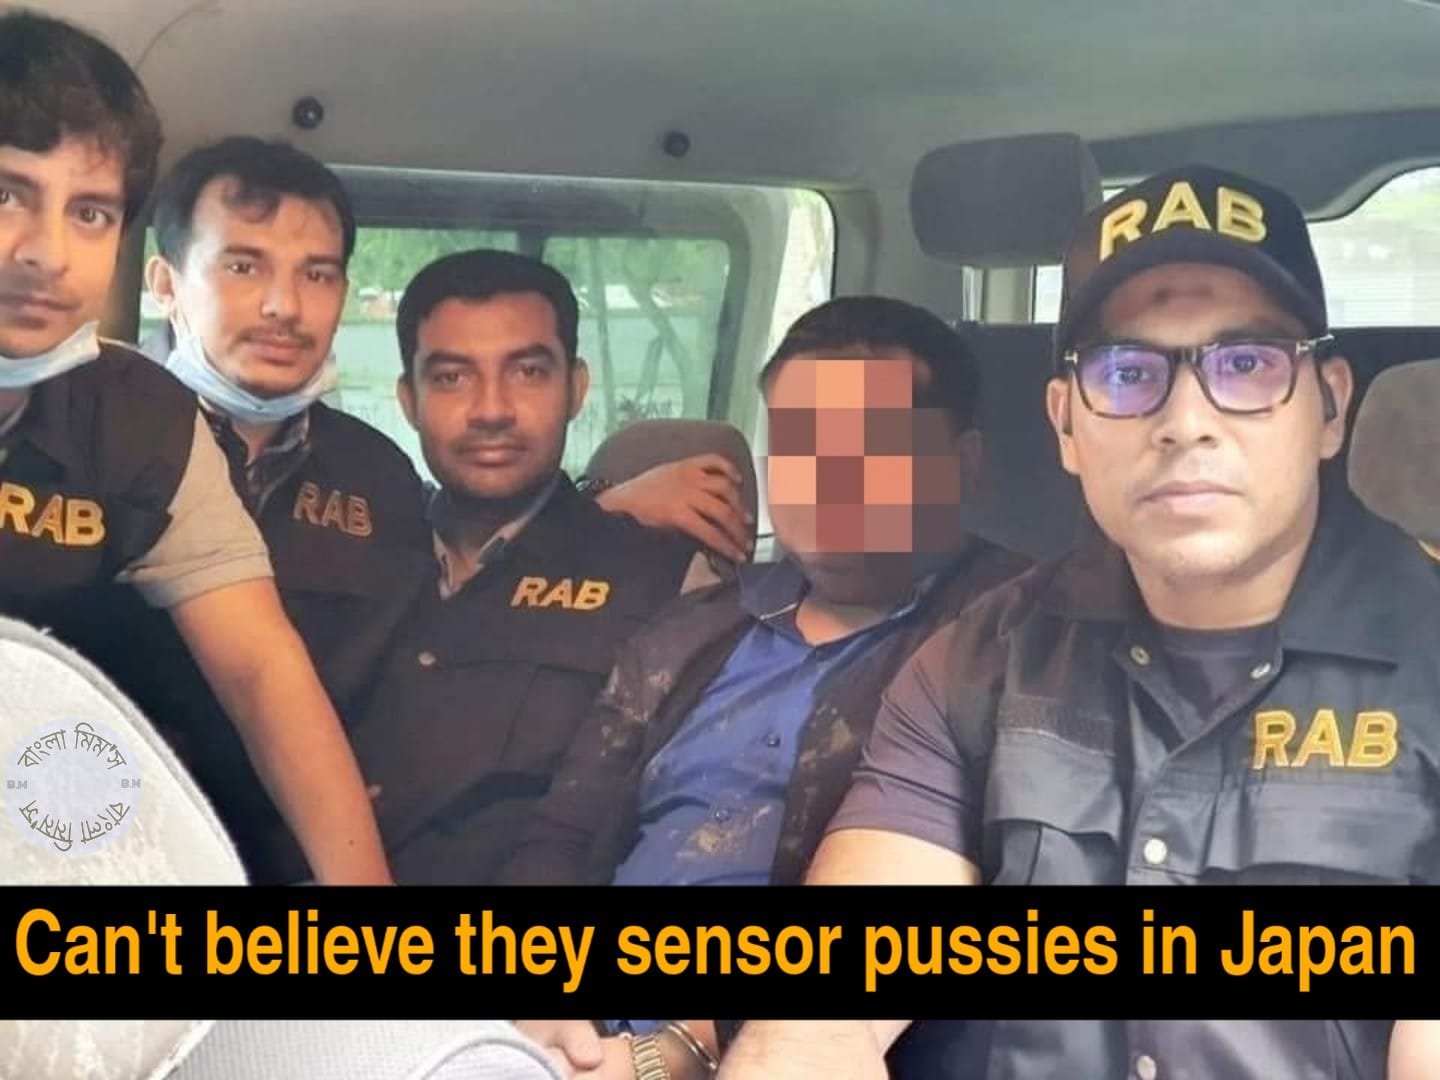
Caption: Can't believe they sensor pussies in Japan
Label: hate